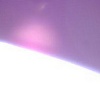
Label: sunburn